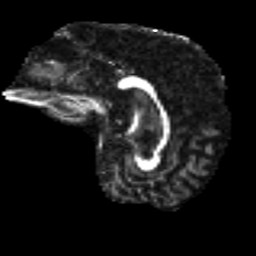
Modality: FA
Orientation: sagittal
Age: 63
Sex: male
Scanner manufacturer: ge
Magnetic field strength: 3 T
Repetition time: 7.8 s
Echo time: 0.0611 s